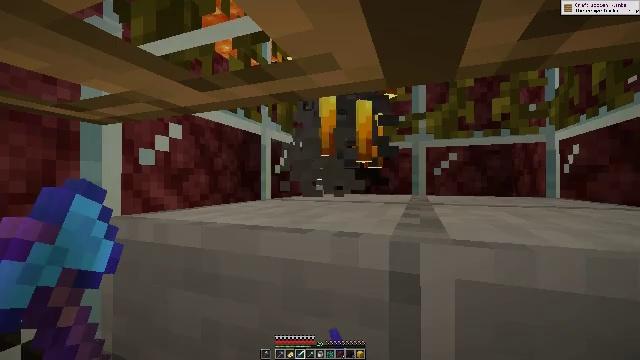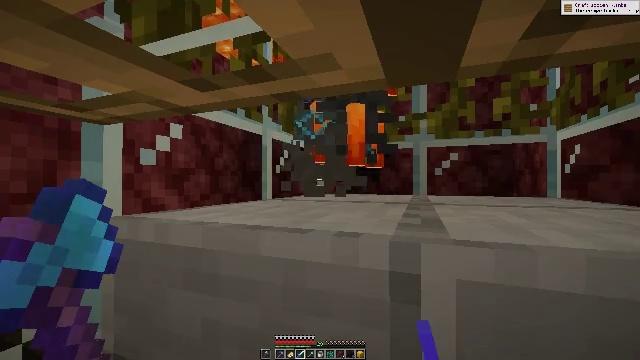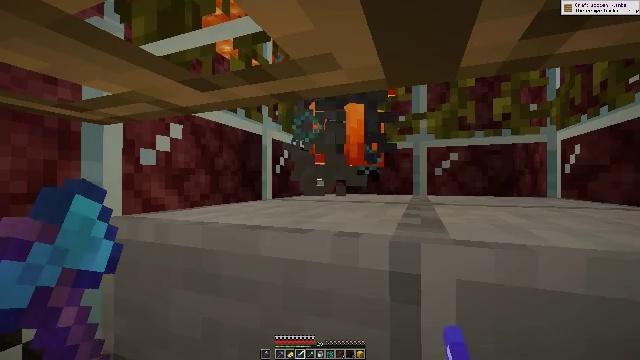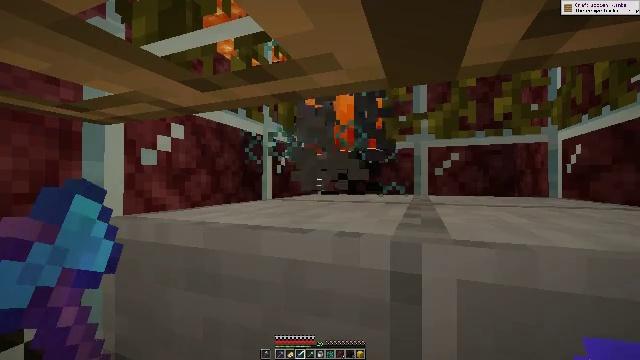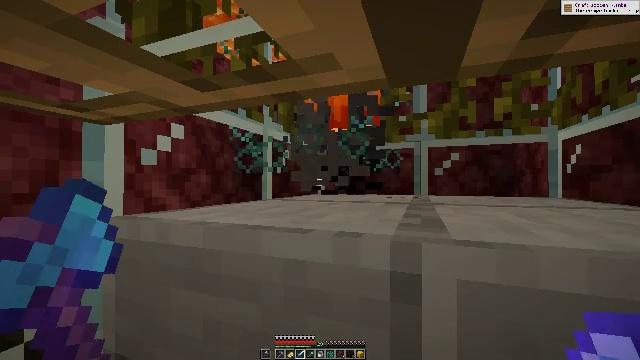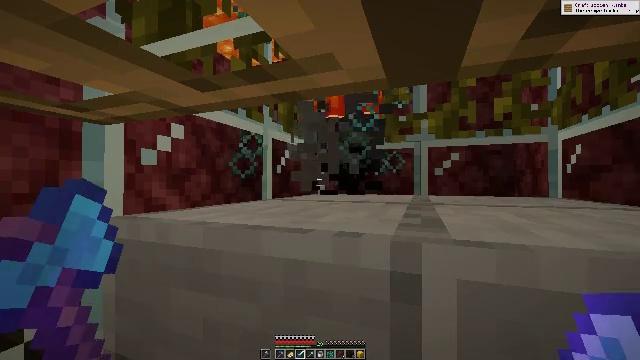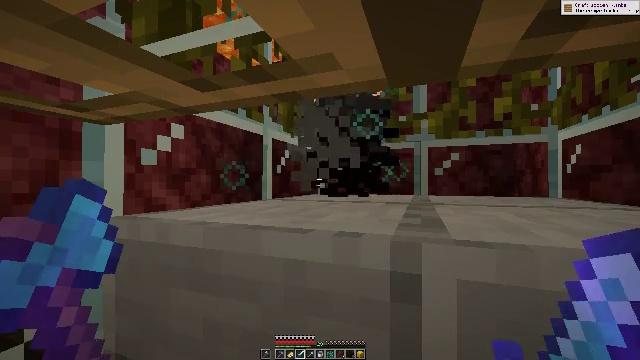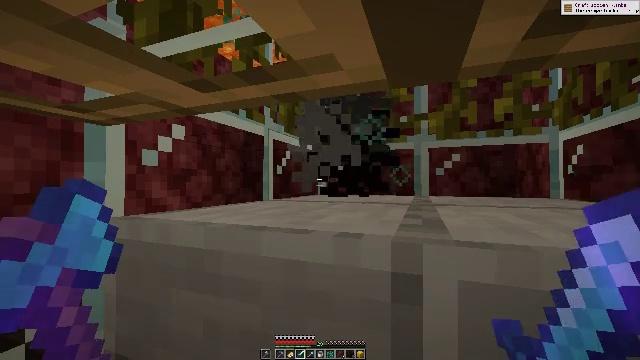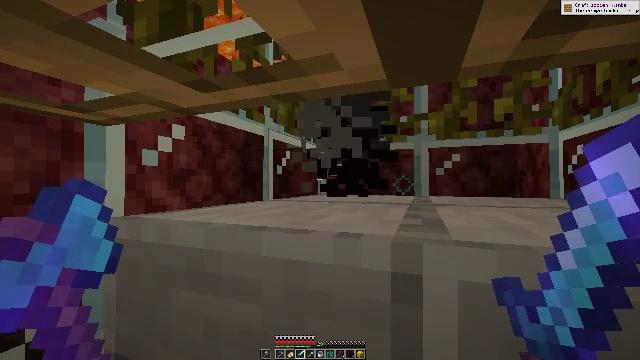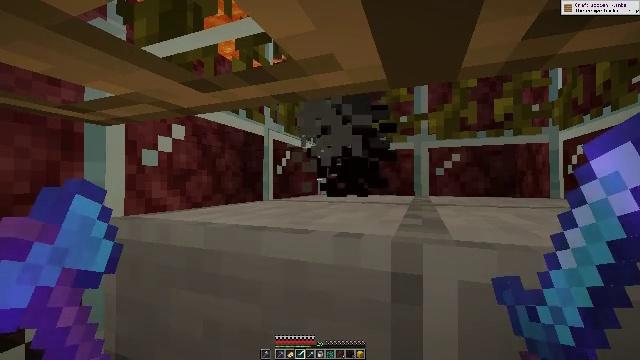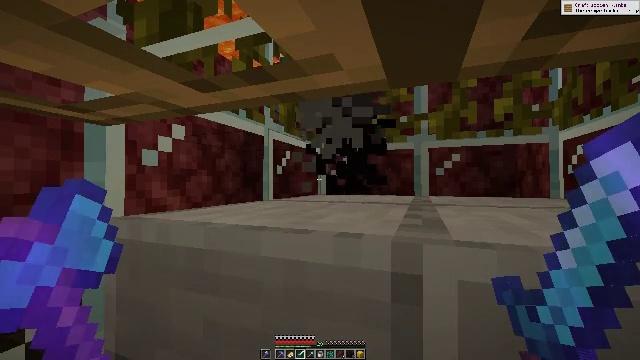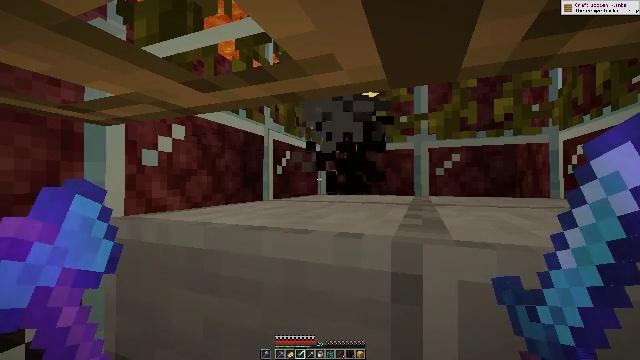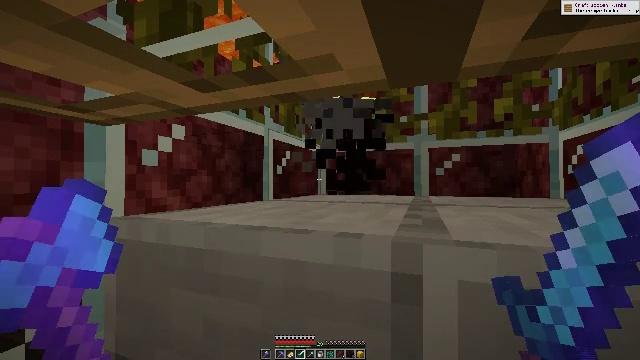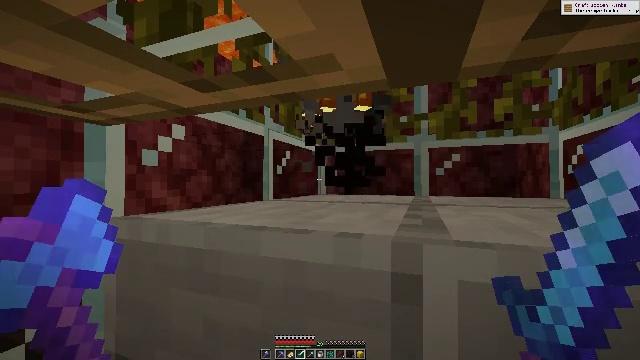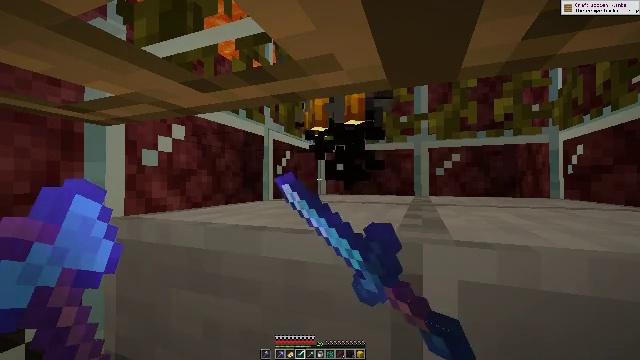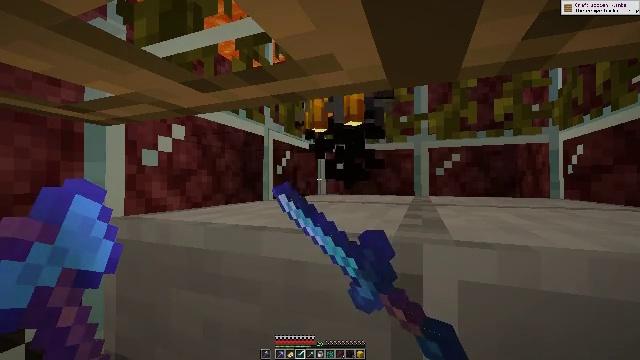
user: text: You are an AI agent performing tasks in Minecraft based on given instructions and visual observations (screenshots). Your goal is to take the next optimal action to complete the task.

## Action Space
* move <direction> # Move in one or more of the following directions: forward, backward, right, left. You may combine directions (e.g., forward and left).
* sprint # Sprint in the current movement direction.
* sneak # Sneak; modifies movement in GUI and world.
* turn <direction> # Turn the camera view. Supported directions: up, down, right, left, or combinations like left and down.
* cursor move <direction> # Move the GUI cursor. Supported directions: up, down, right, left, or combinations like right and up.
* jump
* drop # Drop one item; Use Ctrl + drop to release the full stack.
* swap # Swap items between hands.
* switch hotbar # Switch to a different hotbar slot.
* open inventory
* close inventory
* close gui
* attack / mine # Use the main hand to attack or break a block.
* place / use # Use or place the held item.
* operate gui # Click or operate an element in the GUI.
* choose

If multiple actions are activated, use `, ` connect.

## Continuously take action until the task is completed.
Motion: motion action
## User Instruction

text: Hunt a blaze.
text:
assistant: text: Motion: no_op
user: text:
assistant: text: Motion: no_op
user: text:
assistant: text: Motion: no_op
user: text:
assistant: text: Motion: no_op
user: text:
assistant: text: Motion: no_op
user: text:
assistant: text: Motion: no_op
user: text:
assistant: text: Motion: no_op
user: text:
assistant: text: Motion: no_op
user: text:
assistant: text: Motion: no_op
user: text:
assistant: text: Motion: no_op
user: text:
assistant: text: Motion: no_op
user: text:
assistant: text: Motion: no_op
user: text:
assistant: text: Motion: attack / mine
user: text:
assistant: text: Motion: attack / mine
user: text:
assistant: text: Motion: attack / mine
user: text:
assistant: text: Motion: attack / mine
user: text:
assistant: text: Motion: attack / mine
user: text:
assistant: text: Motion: attack / mine
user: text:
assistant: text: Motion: no_op
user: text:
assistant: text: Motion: no_op
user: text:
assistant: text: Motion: no_op
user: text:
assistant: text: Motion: no_op
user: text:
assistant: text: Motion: no_op
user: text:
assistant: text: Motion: no_op
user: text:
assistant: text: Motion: no_op
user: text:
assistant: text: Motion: no_op
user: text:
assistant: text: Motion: no_op
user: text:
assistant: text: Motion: no_op
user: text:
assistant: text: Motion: no_op
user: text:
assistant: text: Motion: no_op